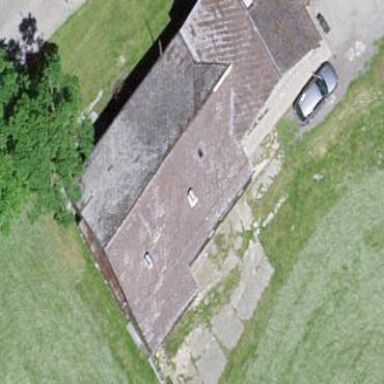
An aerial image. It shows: Farm building.